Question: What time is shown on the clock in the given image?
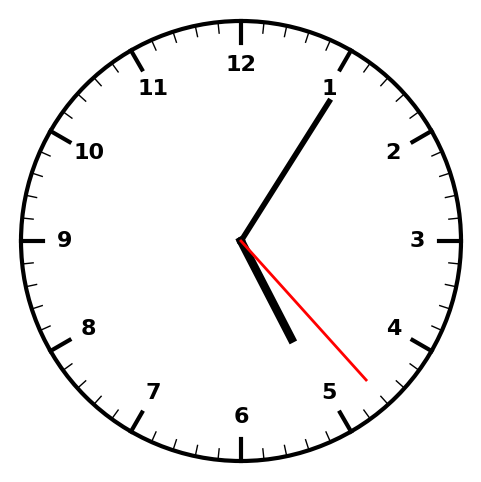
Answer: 05:05:23